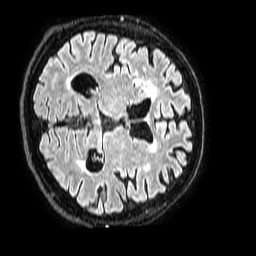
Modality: FLAIR
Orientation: axial
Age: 74
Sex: male
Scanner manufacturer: philips
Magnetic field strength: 1.5 T
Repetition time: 4.8 s
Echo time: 0.3 s